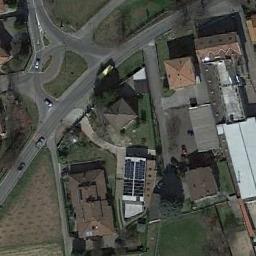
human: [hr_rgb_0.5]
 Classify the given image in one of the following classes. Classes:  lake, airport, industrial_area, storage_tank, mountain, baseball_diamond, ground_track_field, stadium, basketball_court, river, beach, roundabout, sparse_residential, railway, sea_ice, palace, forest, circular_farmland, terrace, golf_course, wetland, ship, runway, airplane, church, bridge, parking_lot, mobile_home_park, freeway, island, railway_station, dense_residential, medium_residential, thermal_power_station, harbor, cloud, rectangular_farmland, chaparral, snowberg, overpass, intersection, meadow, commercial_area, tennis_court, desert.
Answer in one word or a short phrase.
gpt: roundabout